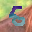
Label: 5